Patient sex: M
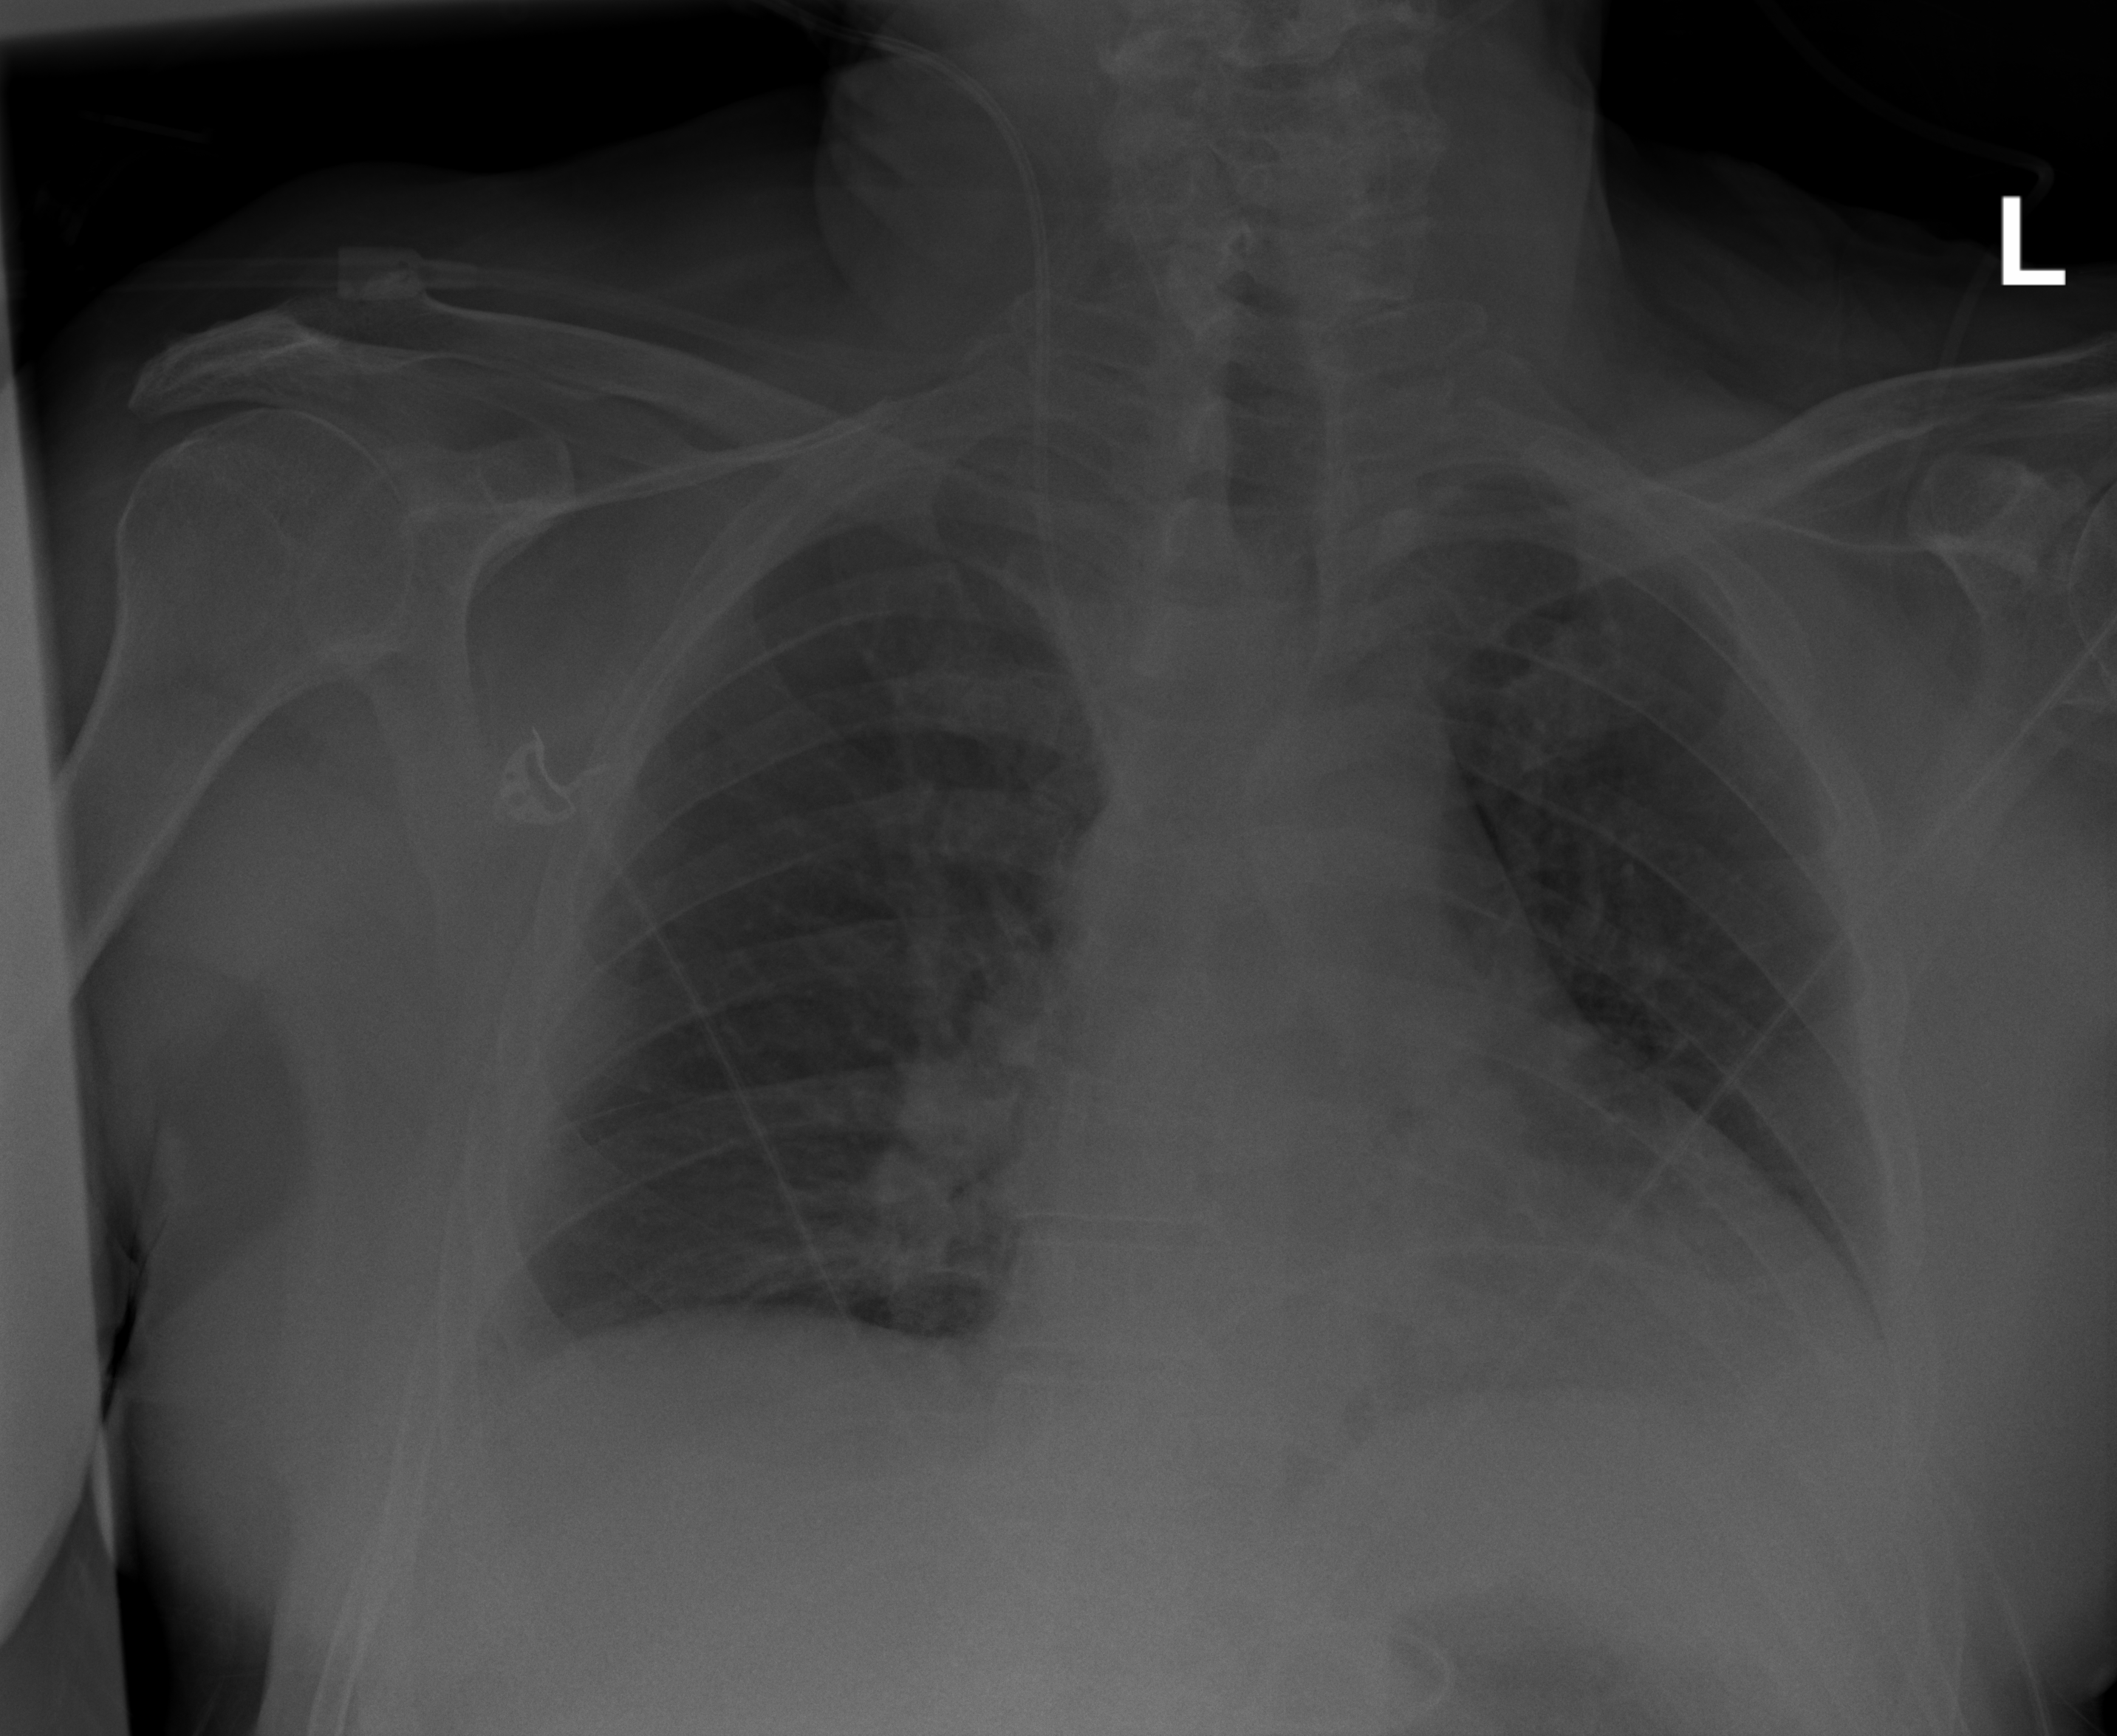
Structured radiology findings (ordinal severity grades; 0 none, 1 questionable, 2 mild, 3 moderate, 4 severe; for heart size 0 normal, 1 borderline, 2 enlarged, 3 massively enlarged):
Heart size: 2
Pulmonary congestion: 0
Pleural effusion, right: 2
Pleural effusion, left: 2
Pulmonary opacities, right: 0
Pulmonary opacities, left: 0
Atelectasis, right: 0
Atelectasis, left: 0